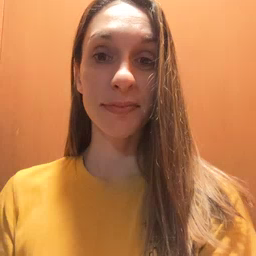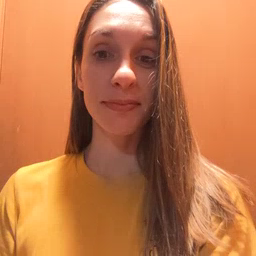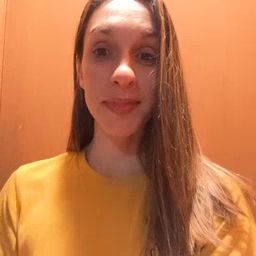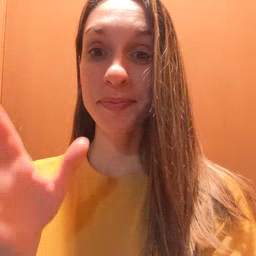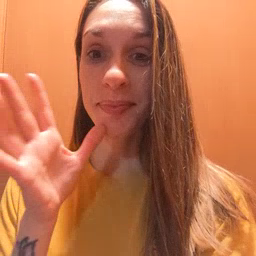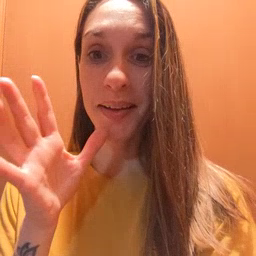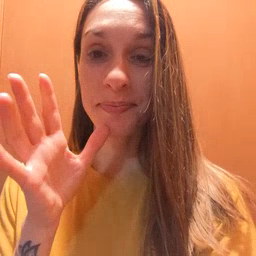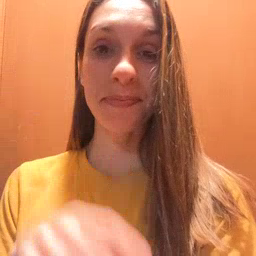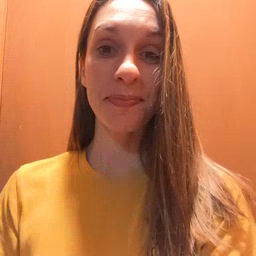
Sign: mom